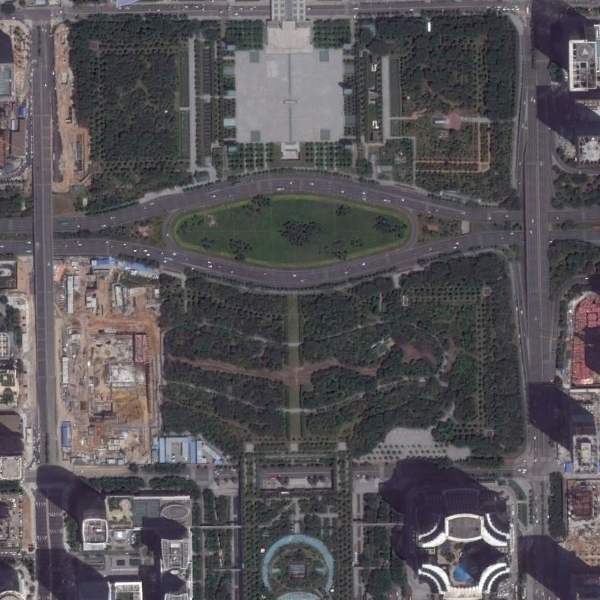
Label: Square